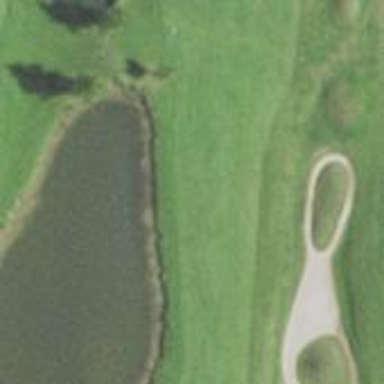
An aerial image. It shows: Water hazard on golf course. The hazard is natural water feature.